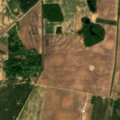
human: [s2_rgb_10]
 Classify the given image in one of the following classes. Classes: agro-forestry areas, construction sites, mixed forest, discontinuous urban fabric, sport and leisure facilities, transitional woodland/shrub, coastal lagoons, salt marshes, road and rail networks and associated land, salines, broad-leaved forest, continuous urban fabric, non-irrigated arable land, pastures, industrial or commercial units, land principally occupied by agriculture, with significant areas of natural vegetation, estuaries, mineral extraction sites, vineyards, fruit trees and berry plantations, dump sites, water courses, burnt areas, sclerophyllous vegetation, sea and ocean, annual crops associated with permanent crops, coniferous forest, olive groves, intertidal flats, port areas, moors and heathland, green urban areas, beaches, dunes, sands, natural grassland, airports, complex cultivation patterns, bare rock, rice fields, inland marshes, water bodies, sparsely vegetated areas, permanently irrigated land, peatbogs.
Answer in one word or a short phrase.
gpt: non-irrigated arable land, complex cultivation patterns, land principally occupied by agriculture, with significant areas of natural vegetation